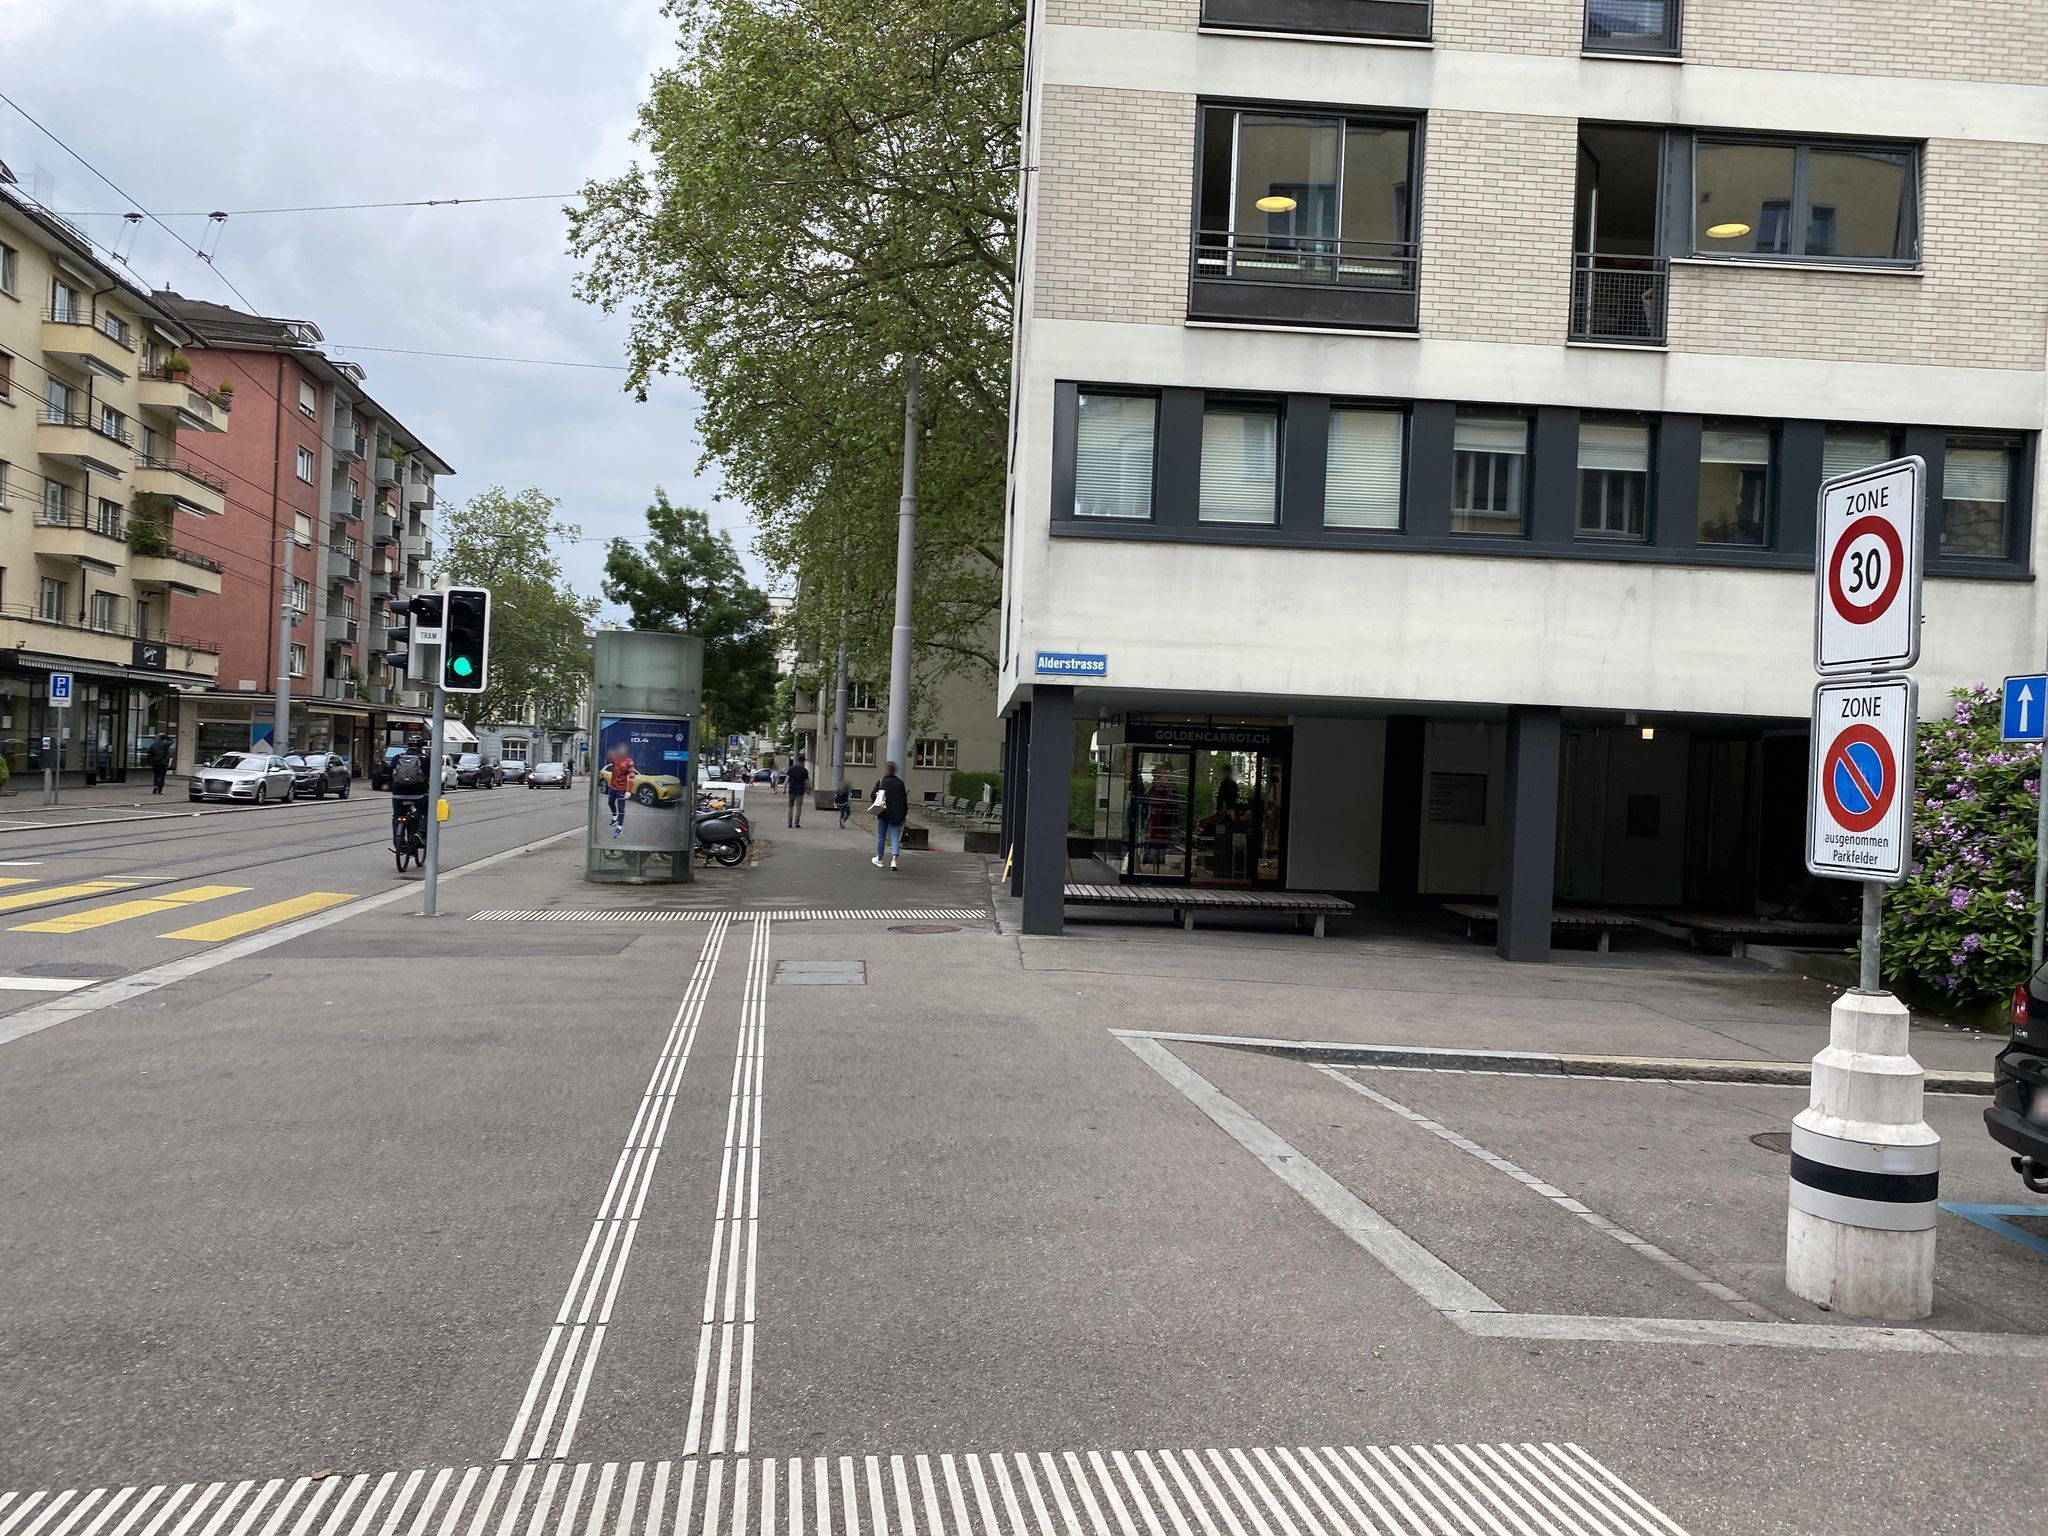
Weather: clear
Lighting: day
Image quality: good
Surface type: walking surface
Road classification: unclassified
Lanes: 3, 2
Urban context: urban centre
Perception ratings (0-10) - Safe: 7.11, Lively: 9.38, Beautiful: 8.01, Boring: 1.97, Depressing: 3.24, Wealthy: 8.57